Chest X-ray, PA view. Patient: 35 years old, sex F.
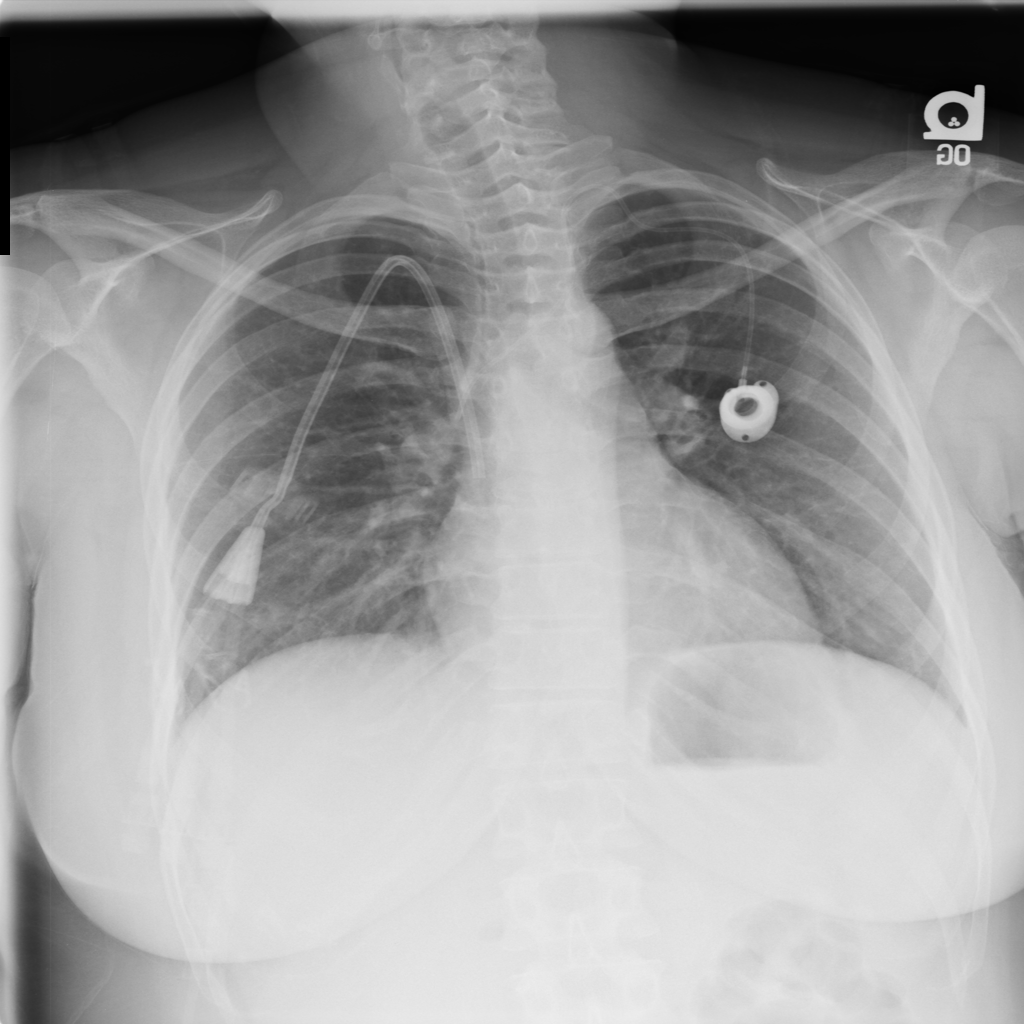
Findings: No Finding